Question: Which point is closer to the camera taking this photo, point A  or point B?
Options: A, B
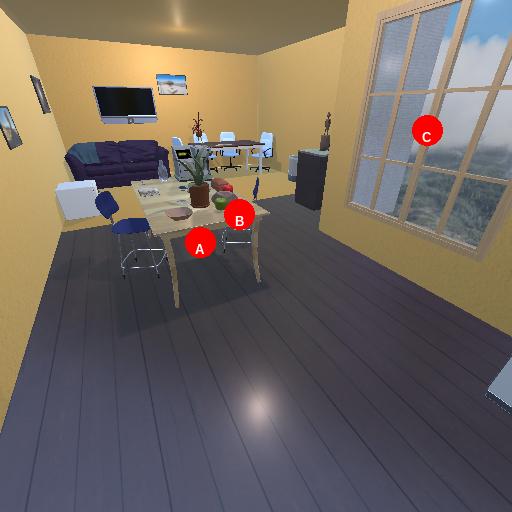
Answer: A